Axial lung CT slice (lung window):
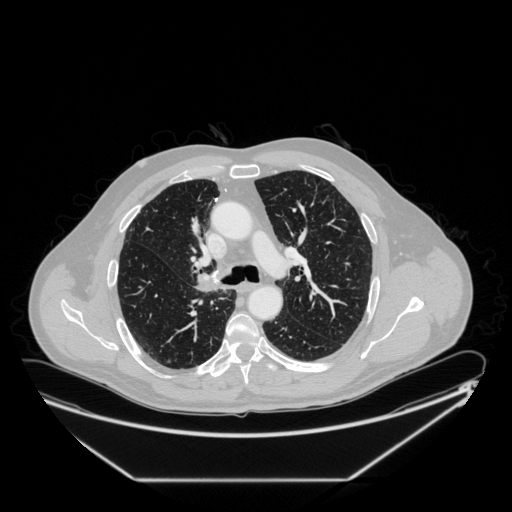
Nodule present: no